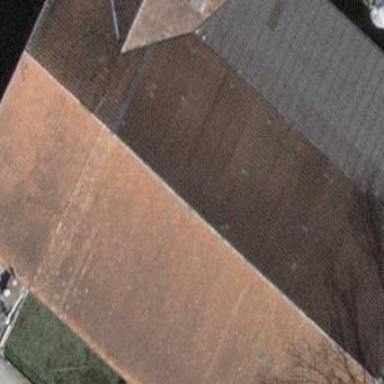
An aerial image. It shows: Barn.